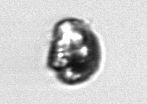
Label: Proterythropsis